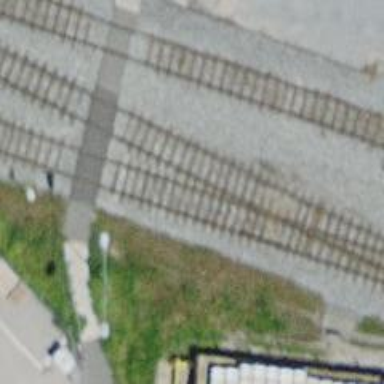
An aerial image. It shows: Single railway siding track.